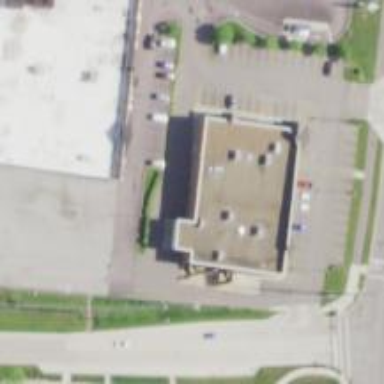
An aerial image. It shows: Pharmacy providing healthcare services.